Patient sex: F
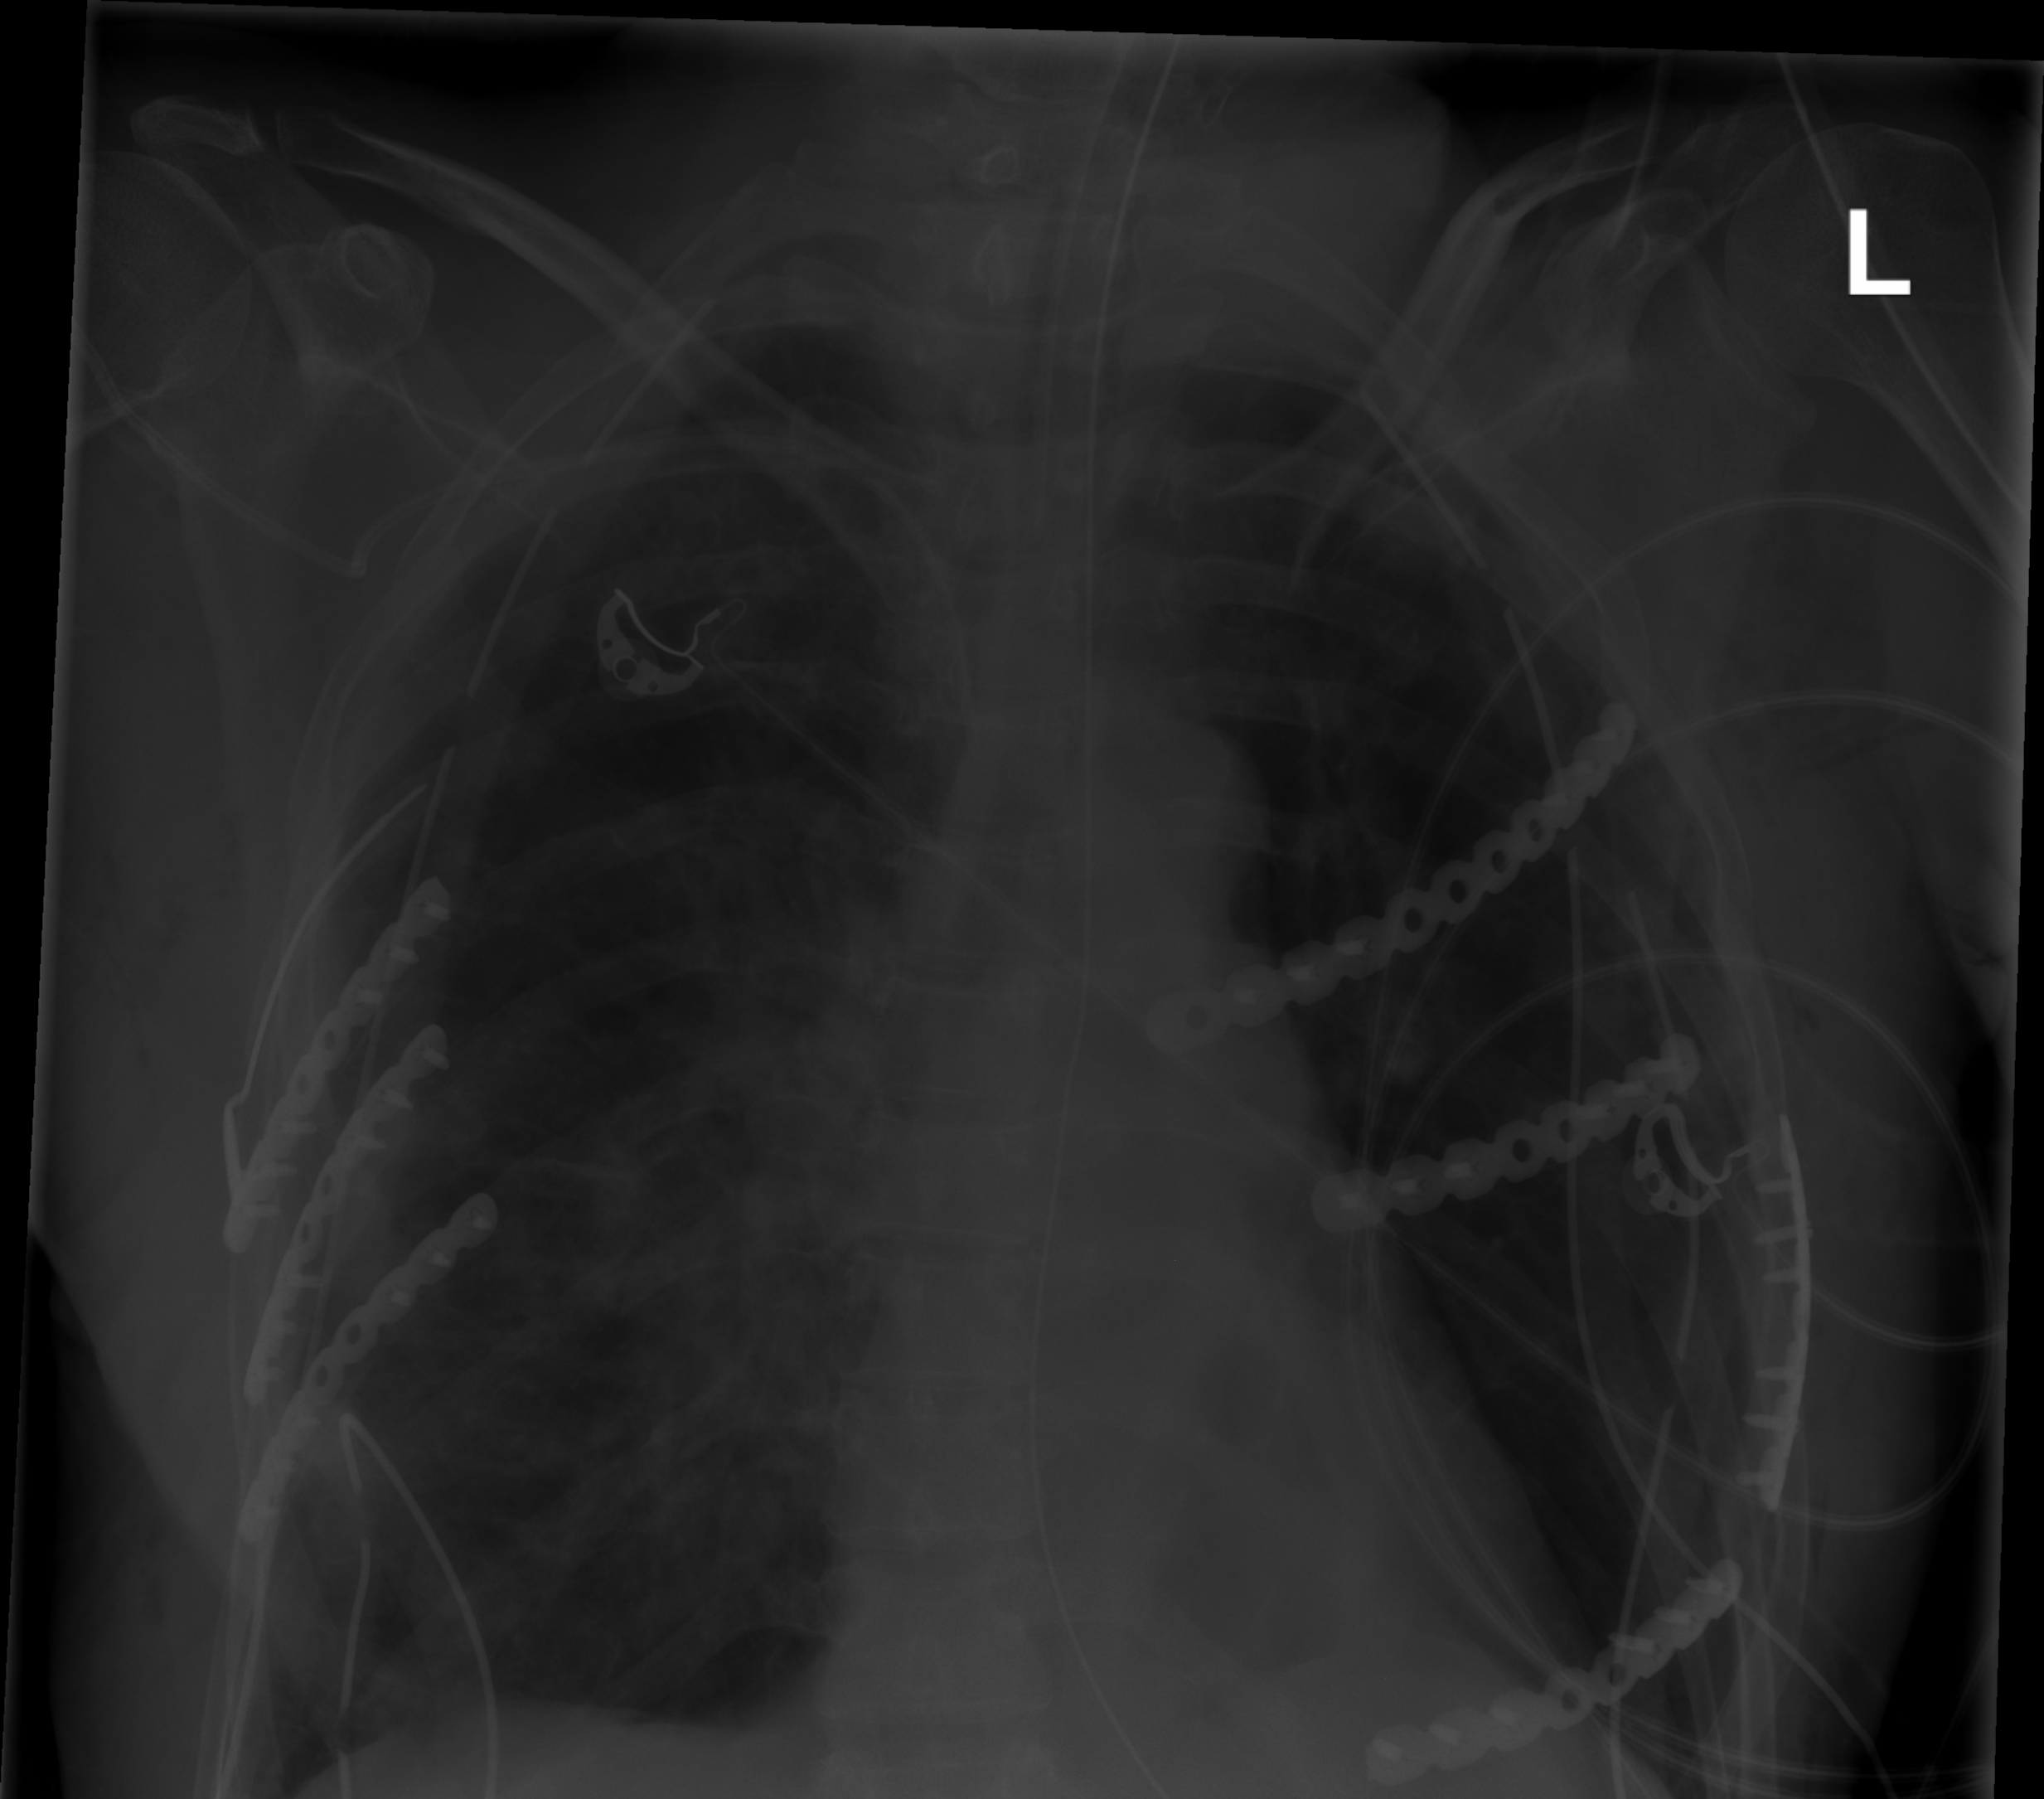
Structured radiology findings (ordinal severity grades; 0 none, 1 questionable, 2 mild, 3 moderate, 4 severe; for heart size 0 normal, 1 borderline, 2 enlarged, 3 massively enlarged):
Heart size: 0
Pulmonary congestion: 0
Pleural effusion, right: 0
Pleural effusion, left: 0
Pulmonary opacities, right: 0
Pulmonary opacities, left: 0
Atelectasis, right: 2
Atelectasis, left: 0